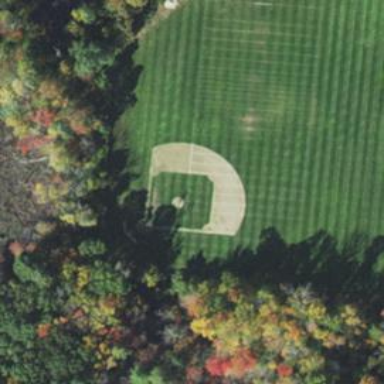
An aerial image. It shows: Baseball pitch for leisure land activities.